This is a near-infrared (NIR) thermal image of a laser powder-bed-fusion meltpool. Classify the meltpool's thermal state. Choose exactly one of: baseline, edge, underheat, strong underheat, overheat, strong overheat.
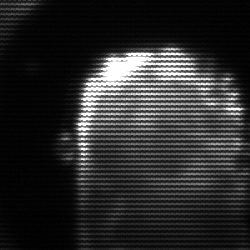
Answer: baseline